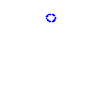
Particle: proton